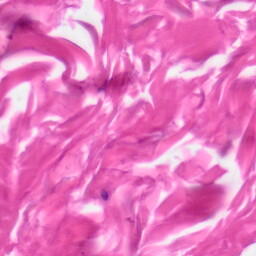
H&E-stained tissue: Skin